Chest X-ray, PA view. Patient: 49 years old, sex M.
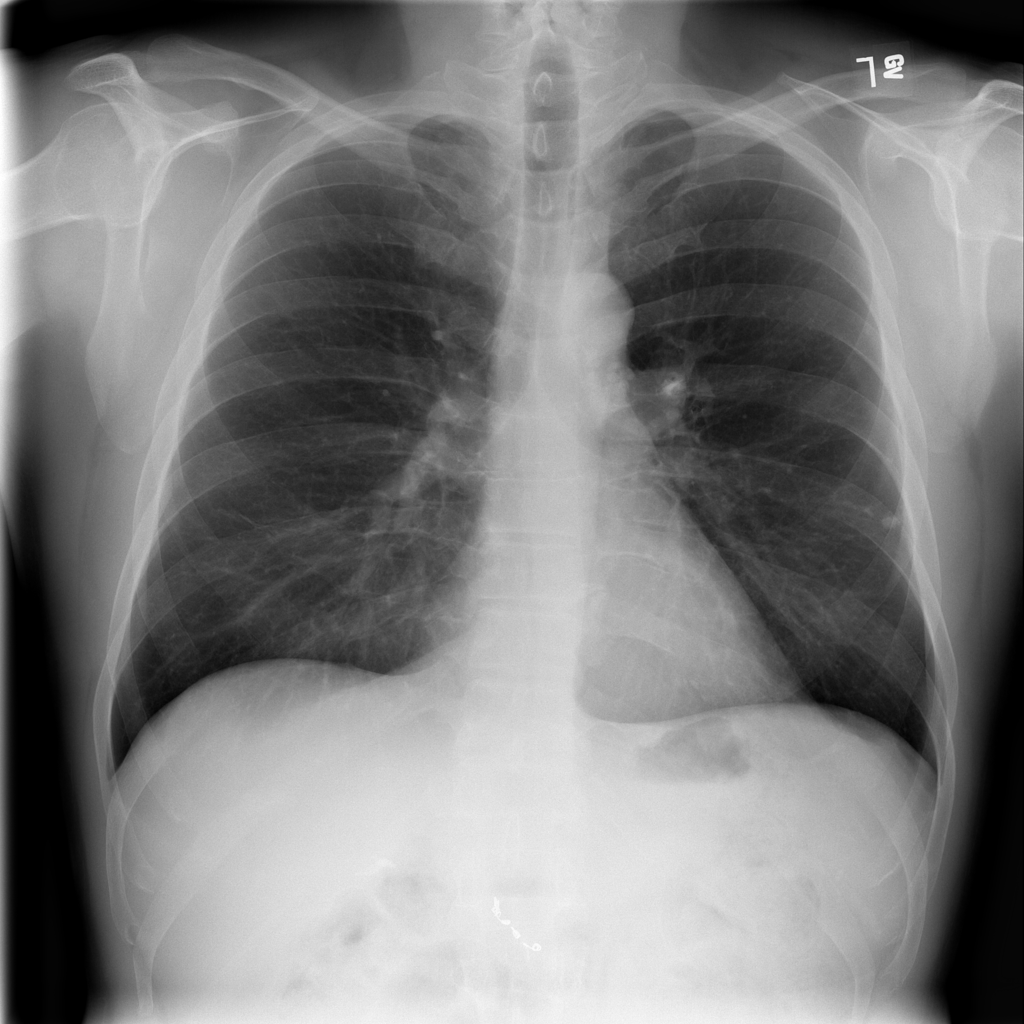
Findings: No Finding